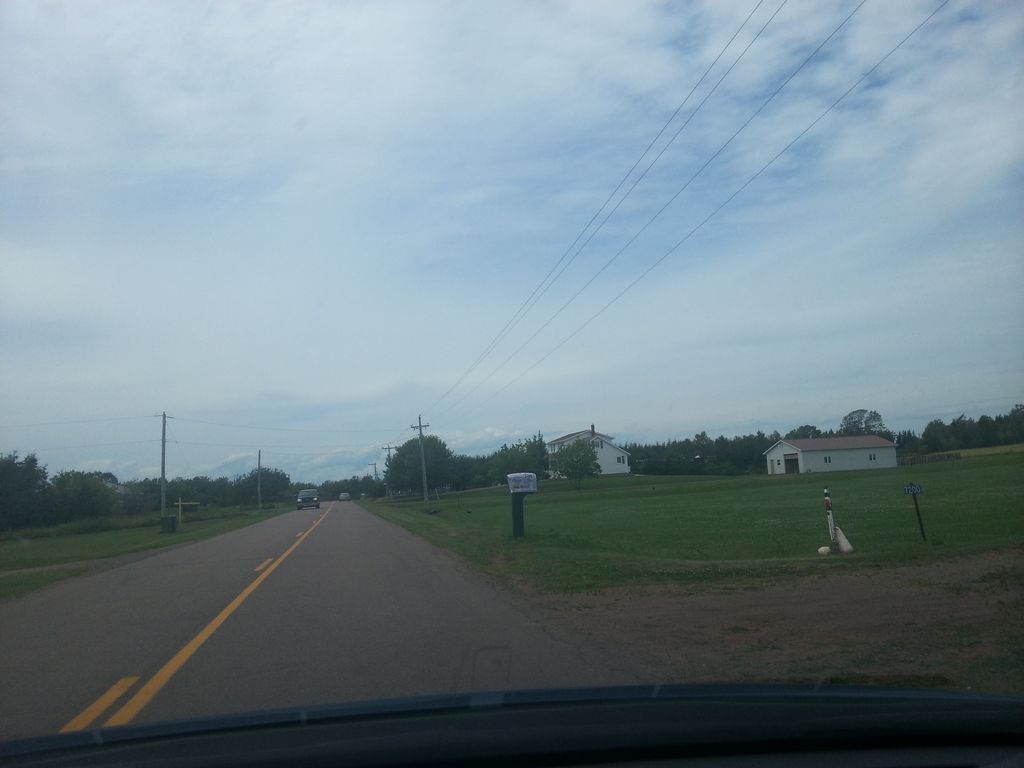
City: charlottetown